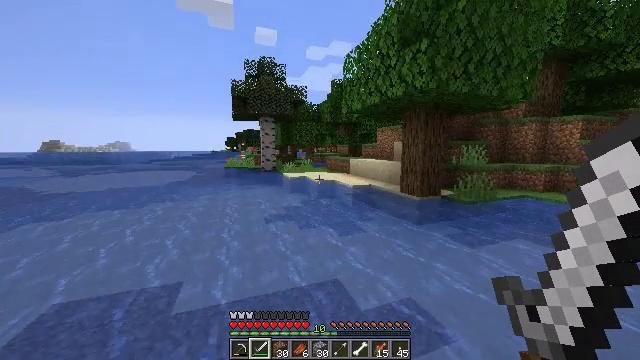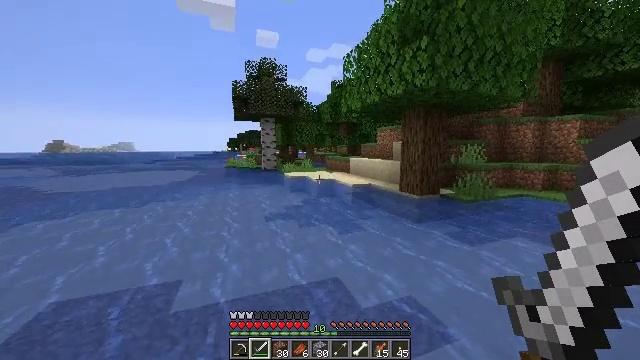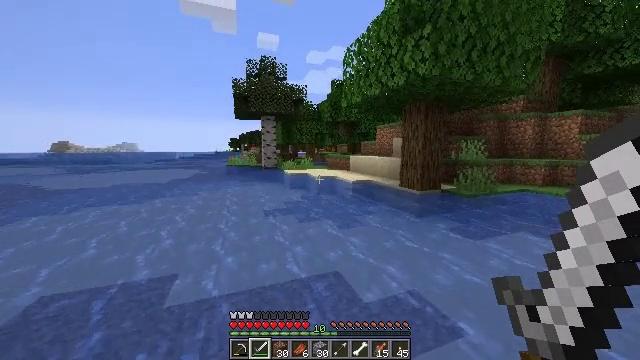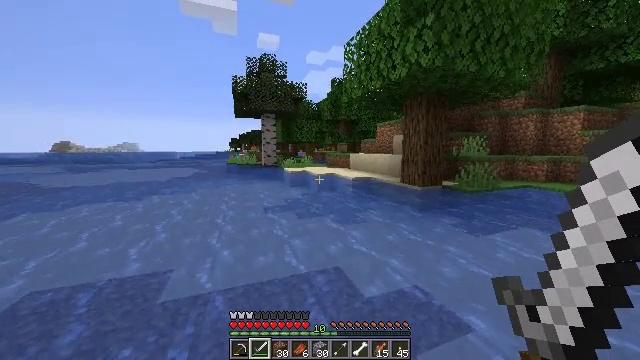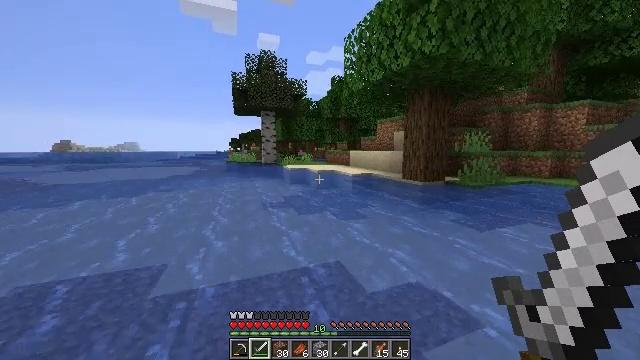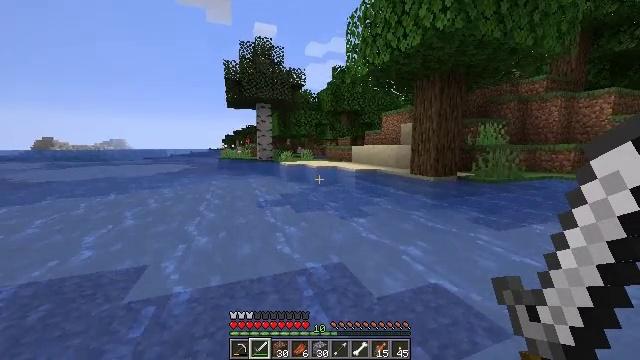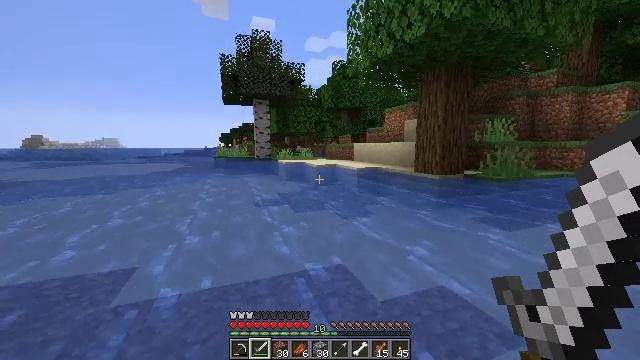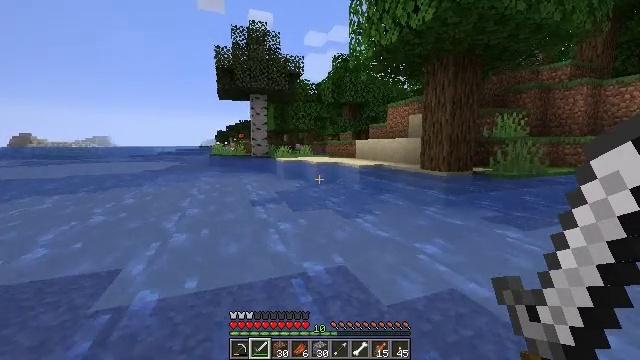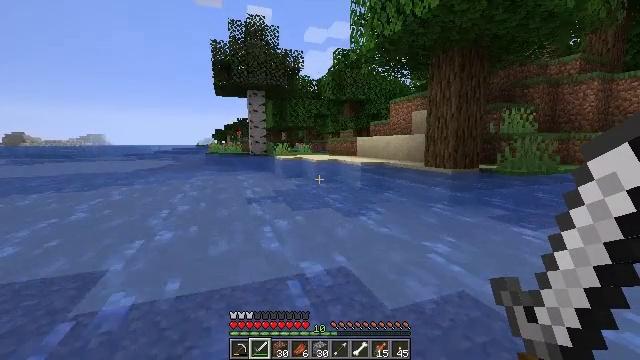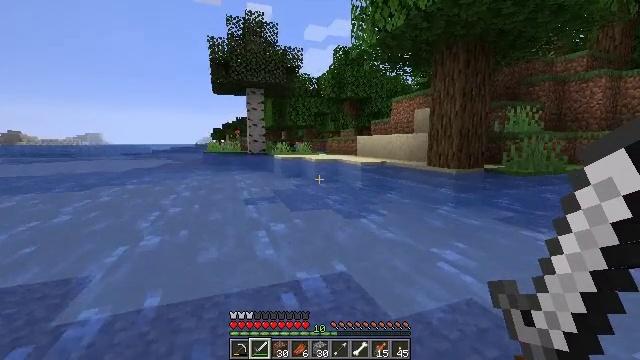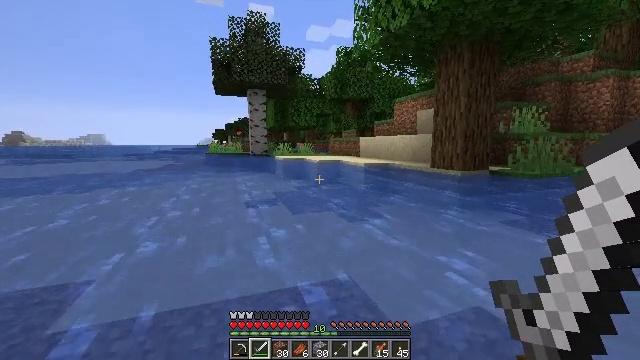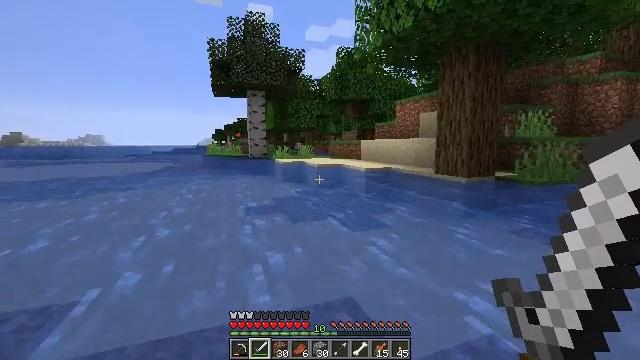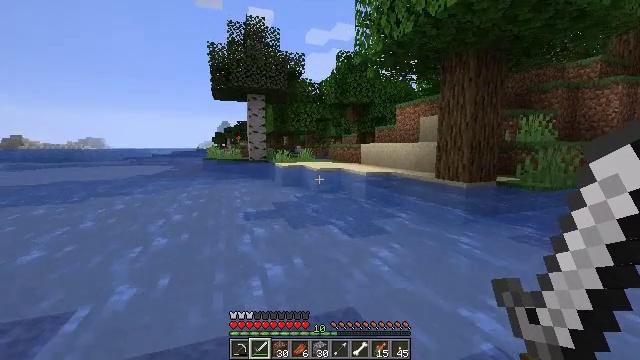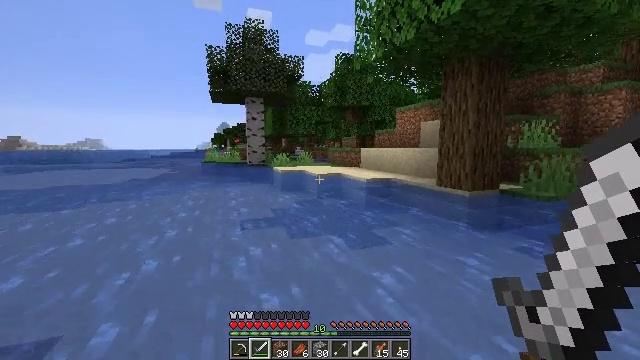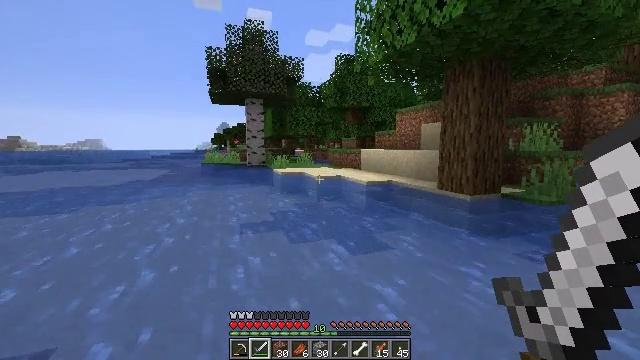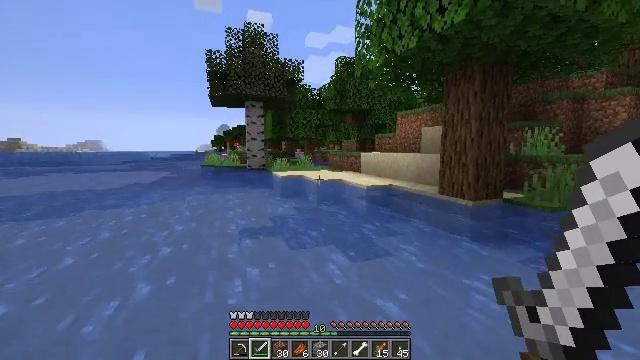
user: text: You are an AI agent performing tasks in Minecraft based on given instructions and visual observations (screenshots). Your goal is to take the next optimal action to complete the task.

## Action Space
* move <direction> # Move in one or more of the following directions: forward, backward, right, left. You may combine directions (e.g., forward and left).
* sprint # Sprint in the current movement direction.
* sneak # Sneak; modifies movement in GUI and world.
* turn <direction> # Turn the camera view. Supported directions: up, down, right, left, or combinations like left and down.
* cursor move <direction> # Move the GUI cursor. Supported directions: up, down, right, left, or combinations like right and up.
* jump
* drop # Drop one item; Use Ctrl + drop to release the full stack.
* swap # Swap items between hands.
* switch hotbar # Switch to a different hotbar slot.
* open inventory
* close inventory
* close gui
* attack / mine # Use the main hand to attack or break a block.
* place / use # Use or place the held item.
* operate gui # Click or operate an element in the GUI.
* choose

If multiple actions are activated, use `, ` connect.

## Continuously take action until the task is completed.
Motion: motion action
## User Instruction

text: Collect some oak leaves.
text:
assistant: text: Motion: move forward, sprint, jump
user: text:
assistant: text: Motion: move forward, sprint, jump
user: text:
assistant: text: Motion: move forward, sprint, jump
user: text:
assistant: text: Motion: move forward, sprint, jump
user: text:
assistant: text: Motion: move forward, sprint
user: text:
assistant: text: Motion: move forward, sprint
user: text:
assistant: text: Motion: move forward, sprint
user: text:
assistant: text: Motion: move forward, sprint
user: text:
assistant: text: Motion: move forward, sprint, jump
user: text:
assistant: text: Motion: move forward, sprint, jump
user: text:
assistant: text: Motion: move forward, sprint, jump
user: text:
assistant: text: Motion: move forward, sprint, jump
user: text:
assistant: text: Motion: move forward, sprint, jump
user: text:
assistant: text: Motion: move forward, sprint, jump
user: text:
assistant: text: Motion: move forward, sprint, jump
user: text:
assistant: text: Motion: move forward, sprint, jump
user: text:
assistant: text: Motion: move forward, sprint, turn right, jump
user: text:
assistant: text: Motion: move forward, sprint, turn right, jump
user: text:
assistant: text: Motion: move forward, sprint, turn right, jump
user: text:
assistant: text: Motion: move forward, sprint, turn right, jump
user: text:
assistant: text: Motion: move forward, sprint, jump
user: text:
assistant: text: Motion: move forward and move left, sprint, jump
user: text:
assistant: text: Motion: move forward and move left, sprint, jump
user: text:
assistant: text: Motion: move forward and move left, sprint, jump
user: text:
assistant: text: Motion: move forward and move left, sprint, jump
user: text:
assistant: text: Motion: move forward and move left, sprint, jump
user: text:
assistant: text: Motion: move forward and move left, sprint, jump
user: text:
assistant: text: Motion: move forward and move left, sprint, jump
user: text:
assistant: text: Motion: move forward, sprint, jump
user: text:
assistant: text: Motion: move forward, sprint, jump